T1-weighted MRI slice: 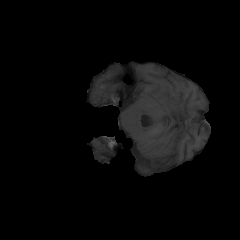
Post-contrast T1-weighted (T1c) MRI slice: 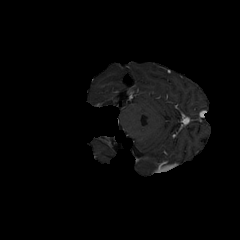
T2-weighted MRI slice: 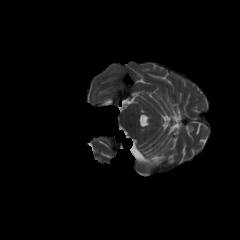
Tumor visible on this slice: yes